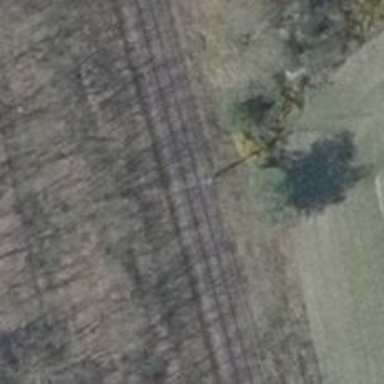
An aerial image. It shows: Railway milestone with catenary mast.